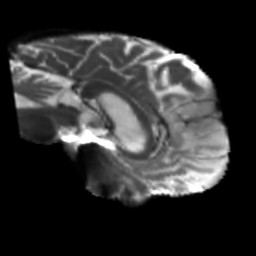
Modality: T2w
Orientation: sagittal
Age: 71
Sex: male
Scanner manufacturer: siemens
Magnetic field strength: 3 T
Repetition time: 5.47 s
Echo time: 0.0854 s